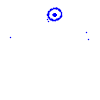
Particle: kaon